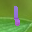
Label: 1